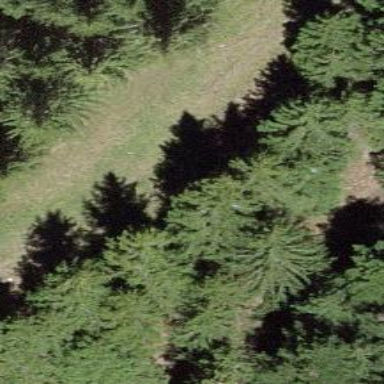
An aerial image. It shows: Path with tracktype classified as grade5.